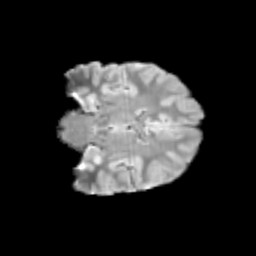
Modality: T2w
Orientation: coronal
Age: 10
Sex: male
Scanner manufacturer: siemens
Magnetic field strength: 3 T
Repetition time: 3.8 s
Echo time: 0.07 s